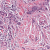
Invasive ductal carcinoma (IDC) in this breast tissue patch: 1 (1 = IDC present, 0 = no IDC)